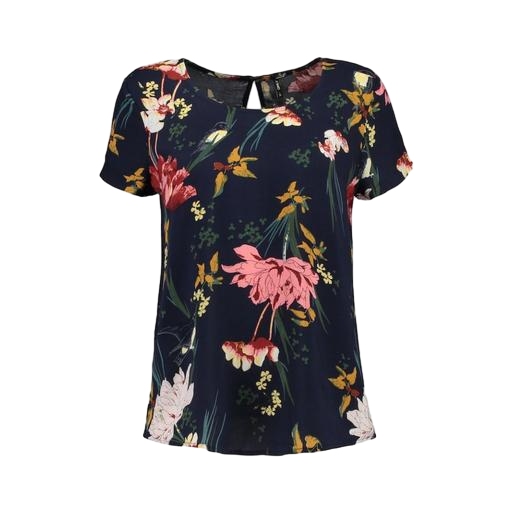
multicolor floral-print t-shirt only macy, blue printed contrast t-shirt only macy, blue plus size printed t-shirt only macy, white background